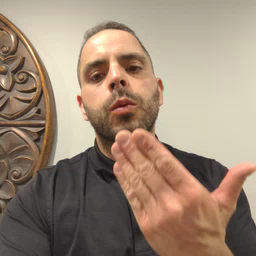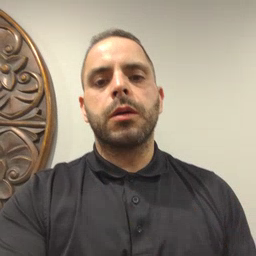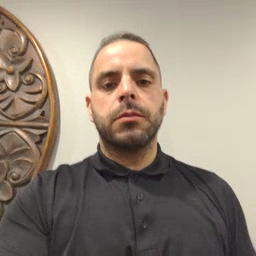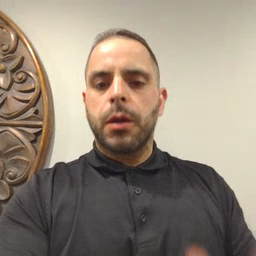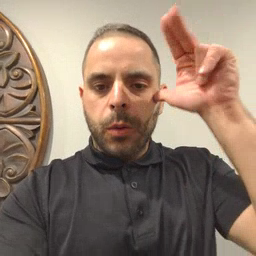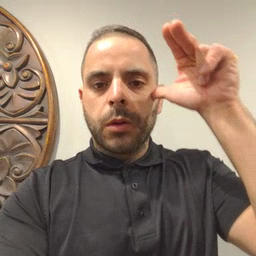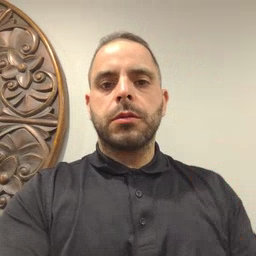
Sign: horse